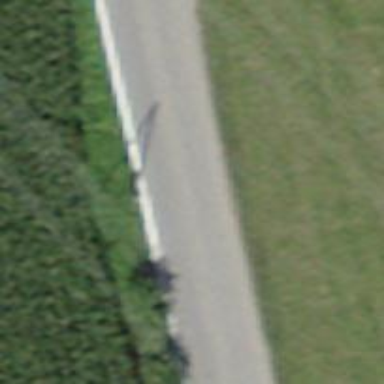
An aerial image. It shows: Tertiary road with asphalt surface.